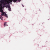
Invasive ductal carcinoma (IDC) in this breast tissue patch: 0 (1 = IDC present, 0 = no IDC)